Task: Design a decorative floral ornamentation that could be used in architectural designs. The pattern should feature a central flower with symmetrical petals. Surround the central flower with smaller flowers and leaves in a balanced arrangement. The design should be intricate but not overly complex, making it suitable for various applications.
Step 1030:
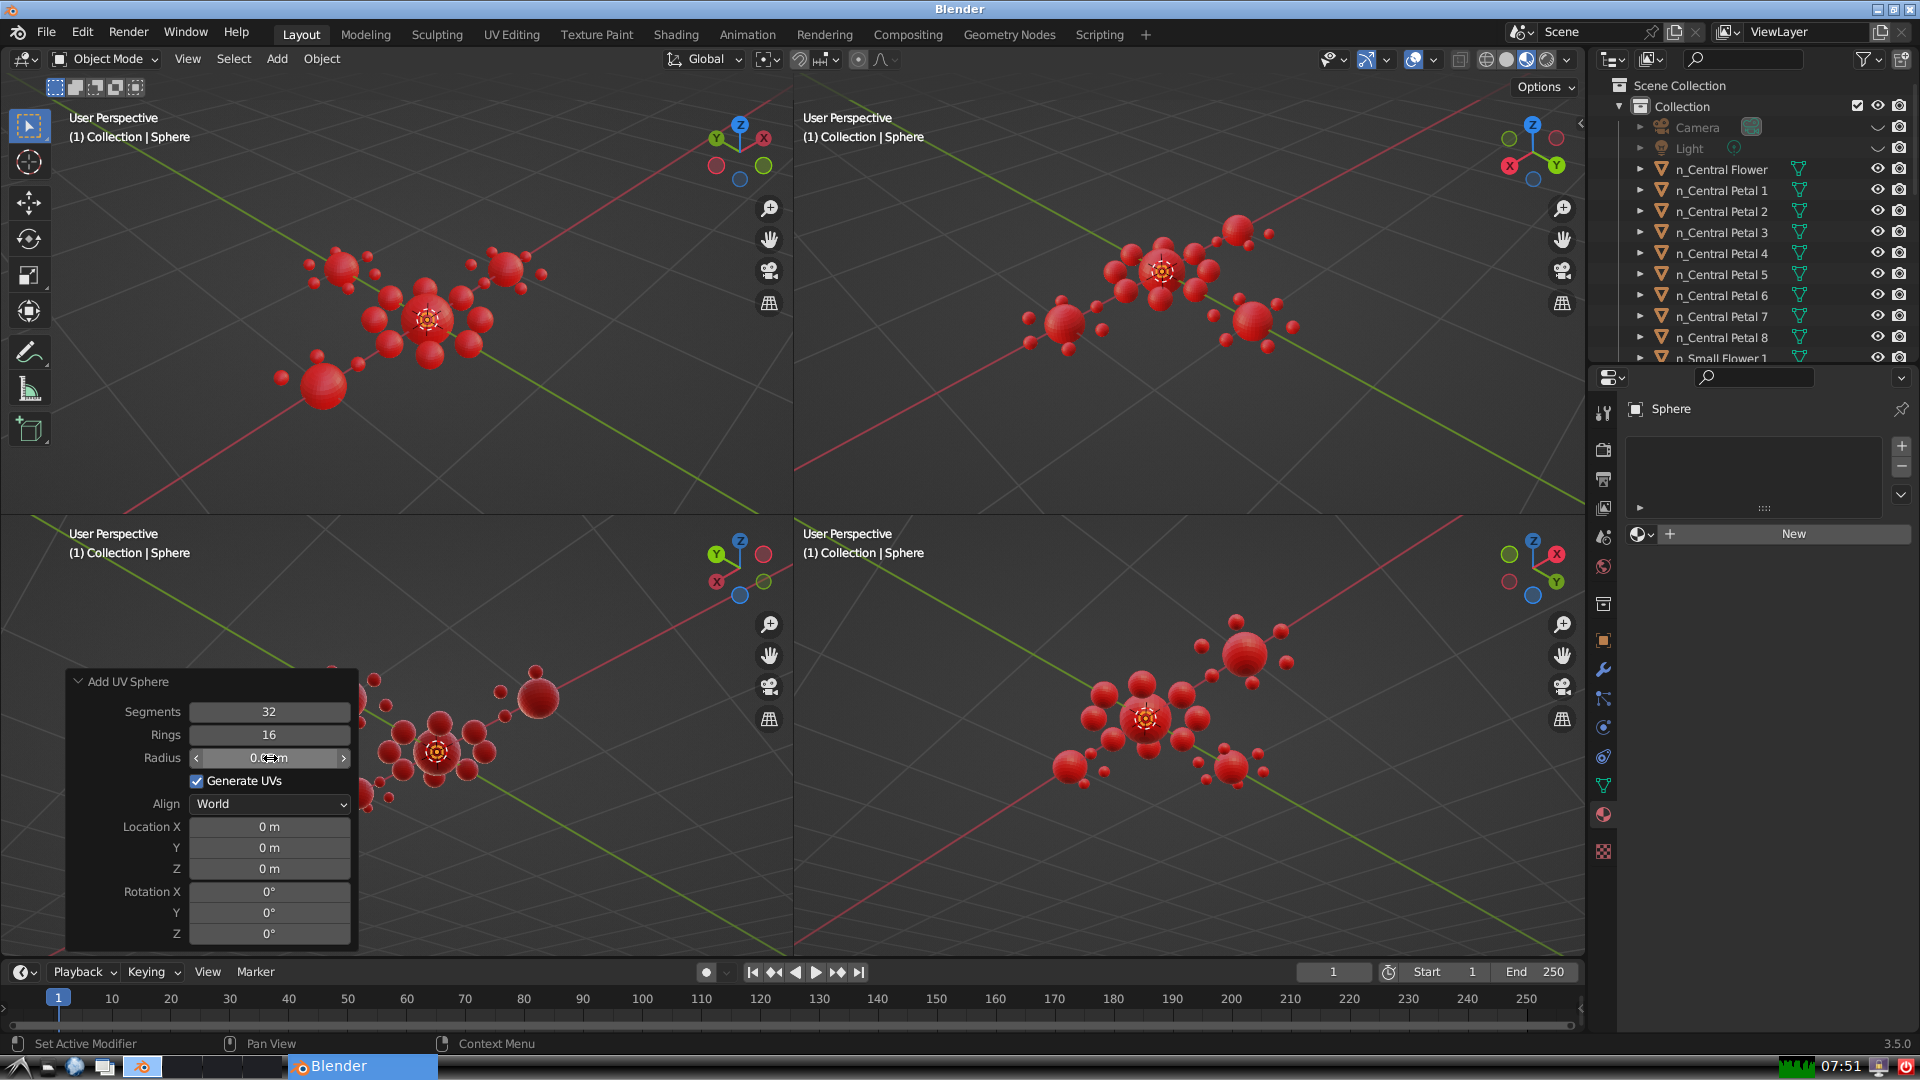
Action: {"mouse_move": [960, 540]}